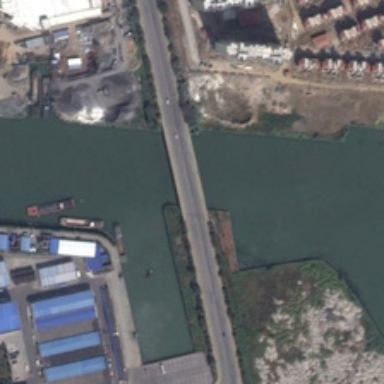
Many buildings are in two sides of a river with a bridge over it .